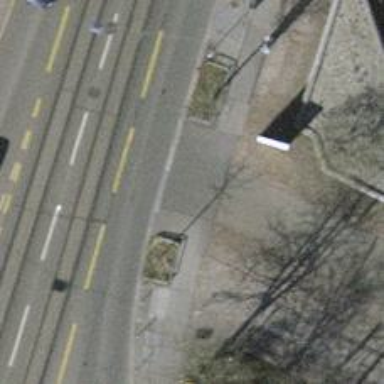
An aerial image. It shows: Unmarked crossing with traffic calming table.